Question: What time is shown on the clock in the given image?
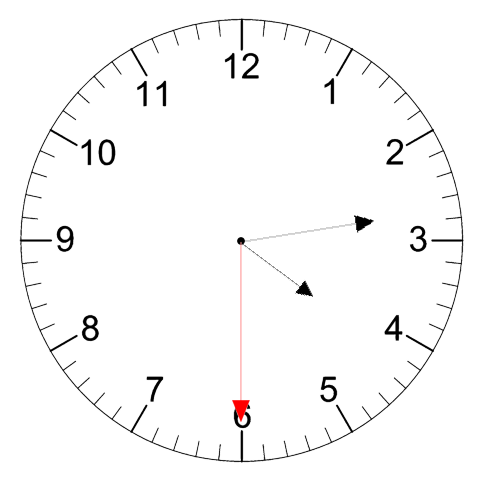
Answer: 04:13:30